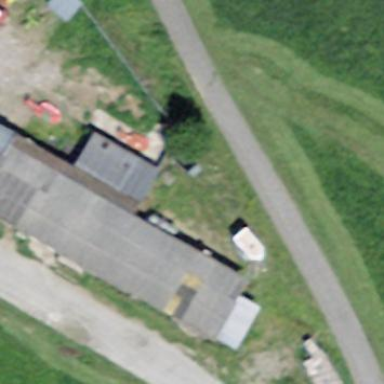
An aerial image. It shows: Farm building.